Field crop: tomato
Growth stage: 1
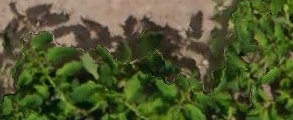
Species: tomato